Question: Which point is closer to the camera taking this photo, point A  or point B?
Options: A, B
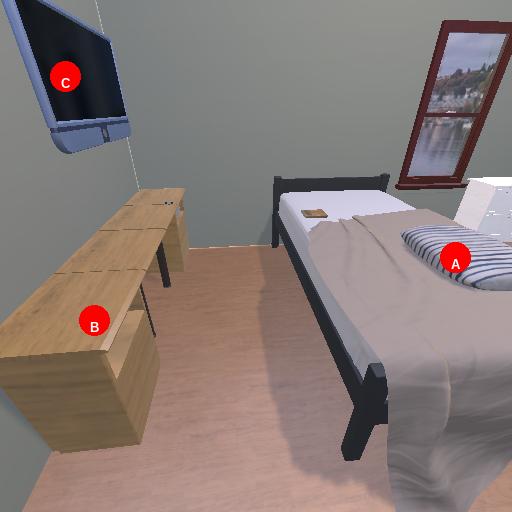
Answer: A